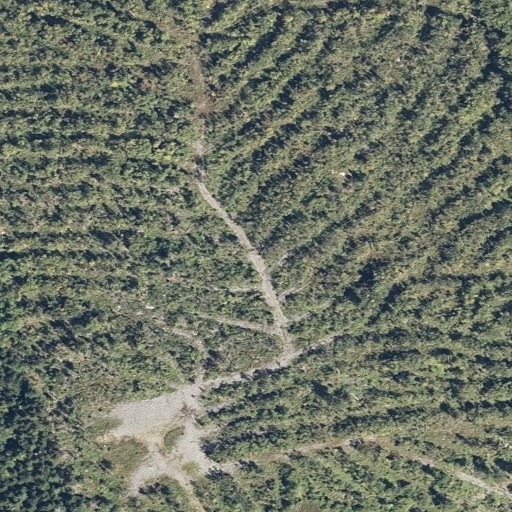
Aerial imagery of mountain in Maine named Fletcher Hill containing grassland, deciduous forest, mixed forest, evergreen forest, and cultivated crops